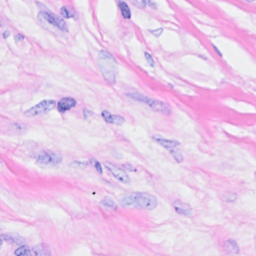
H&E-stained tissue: Breast